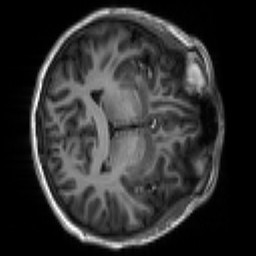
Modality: T1w
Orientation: axial
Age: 18
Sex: male
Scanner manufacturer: siemens
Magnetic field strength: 3 T
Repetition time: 2.3 s
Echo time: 0.00267 s